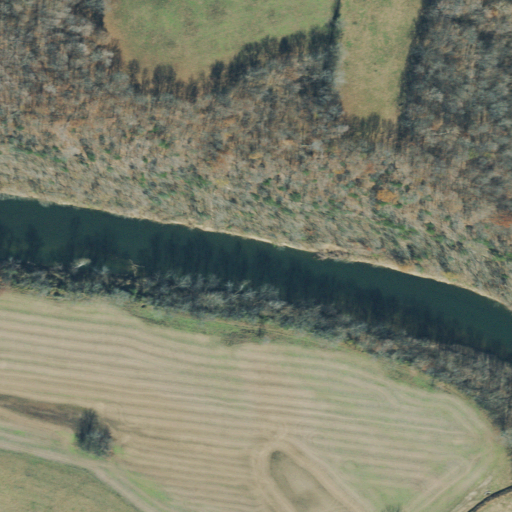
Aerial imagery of cliff(s) in Tennessee named Peddler Bluff containing pasture, deciduous forest, open water, and mixed forest